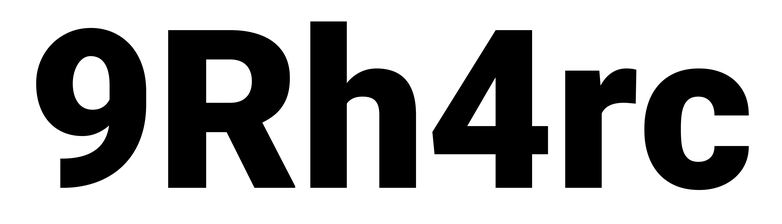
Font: Roboto_Black